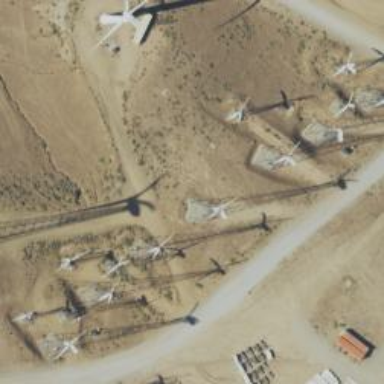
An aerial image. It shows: Wind turbine power generator.